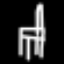
Label: chair